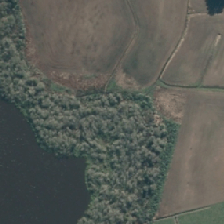
Land cover: herbaceous_freshwater_vege